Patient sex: M
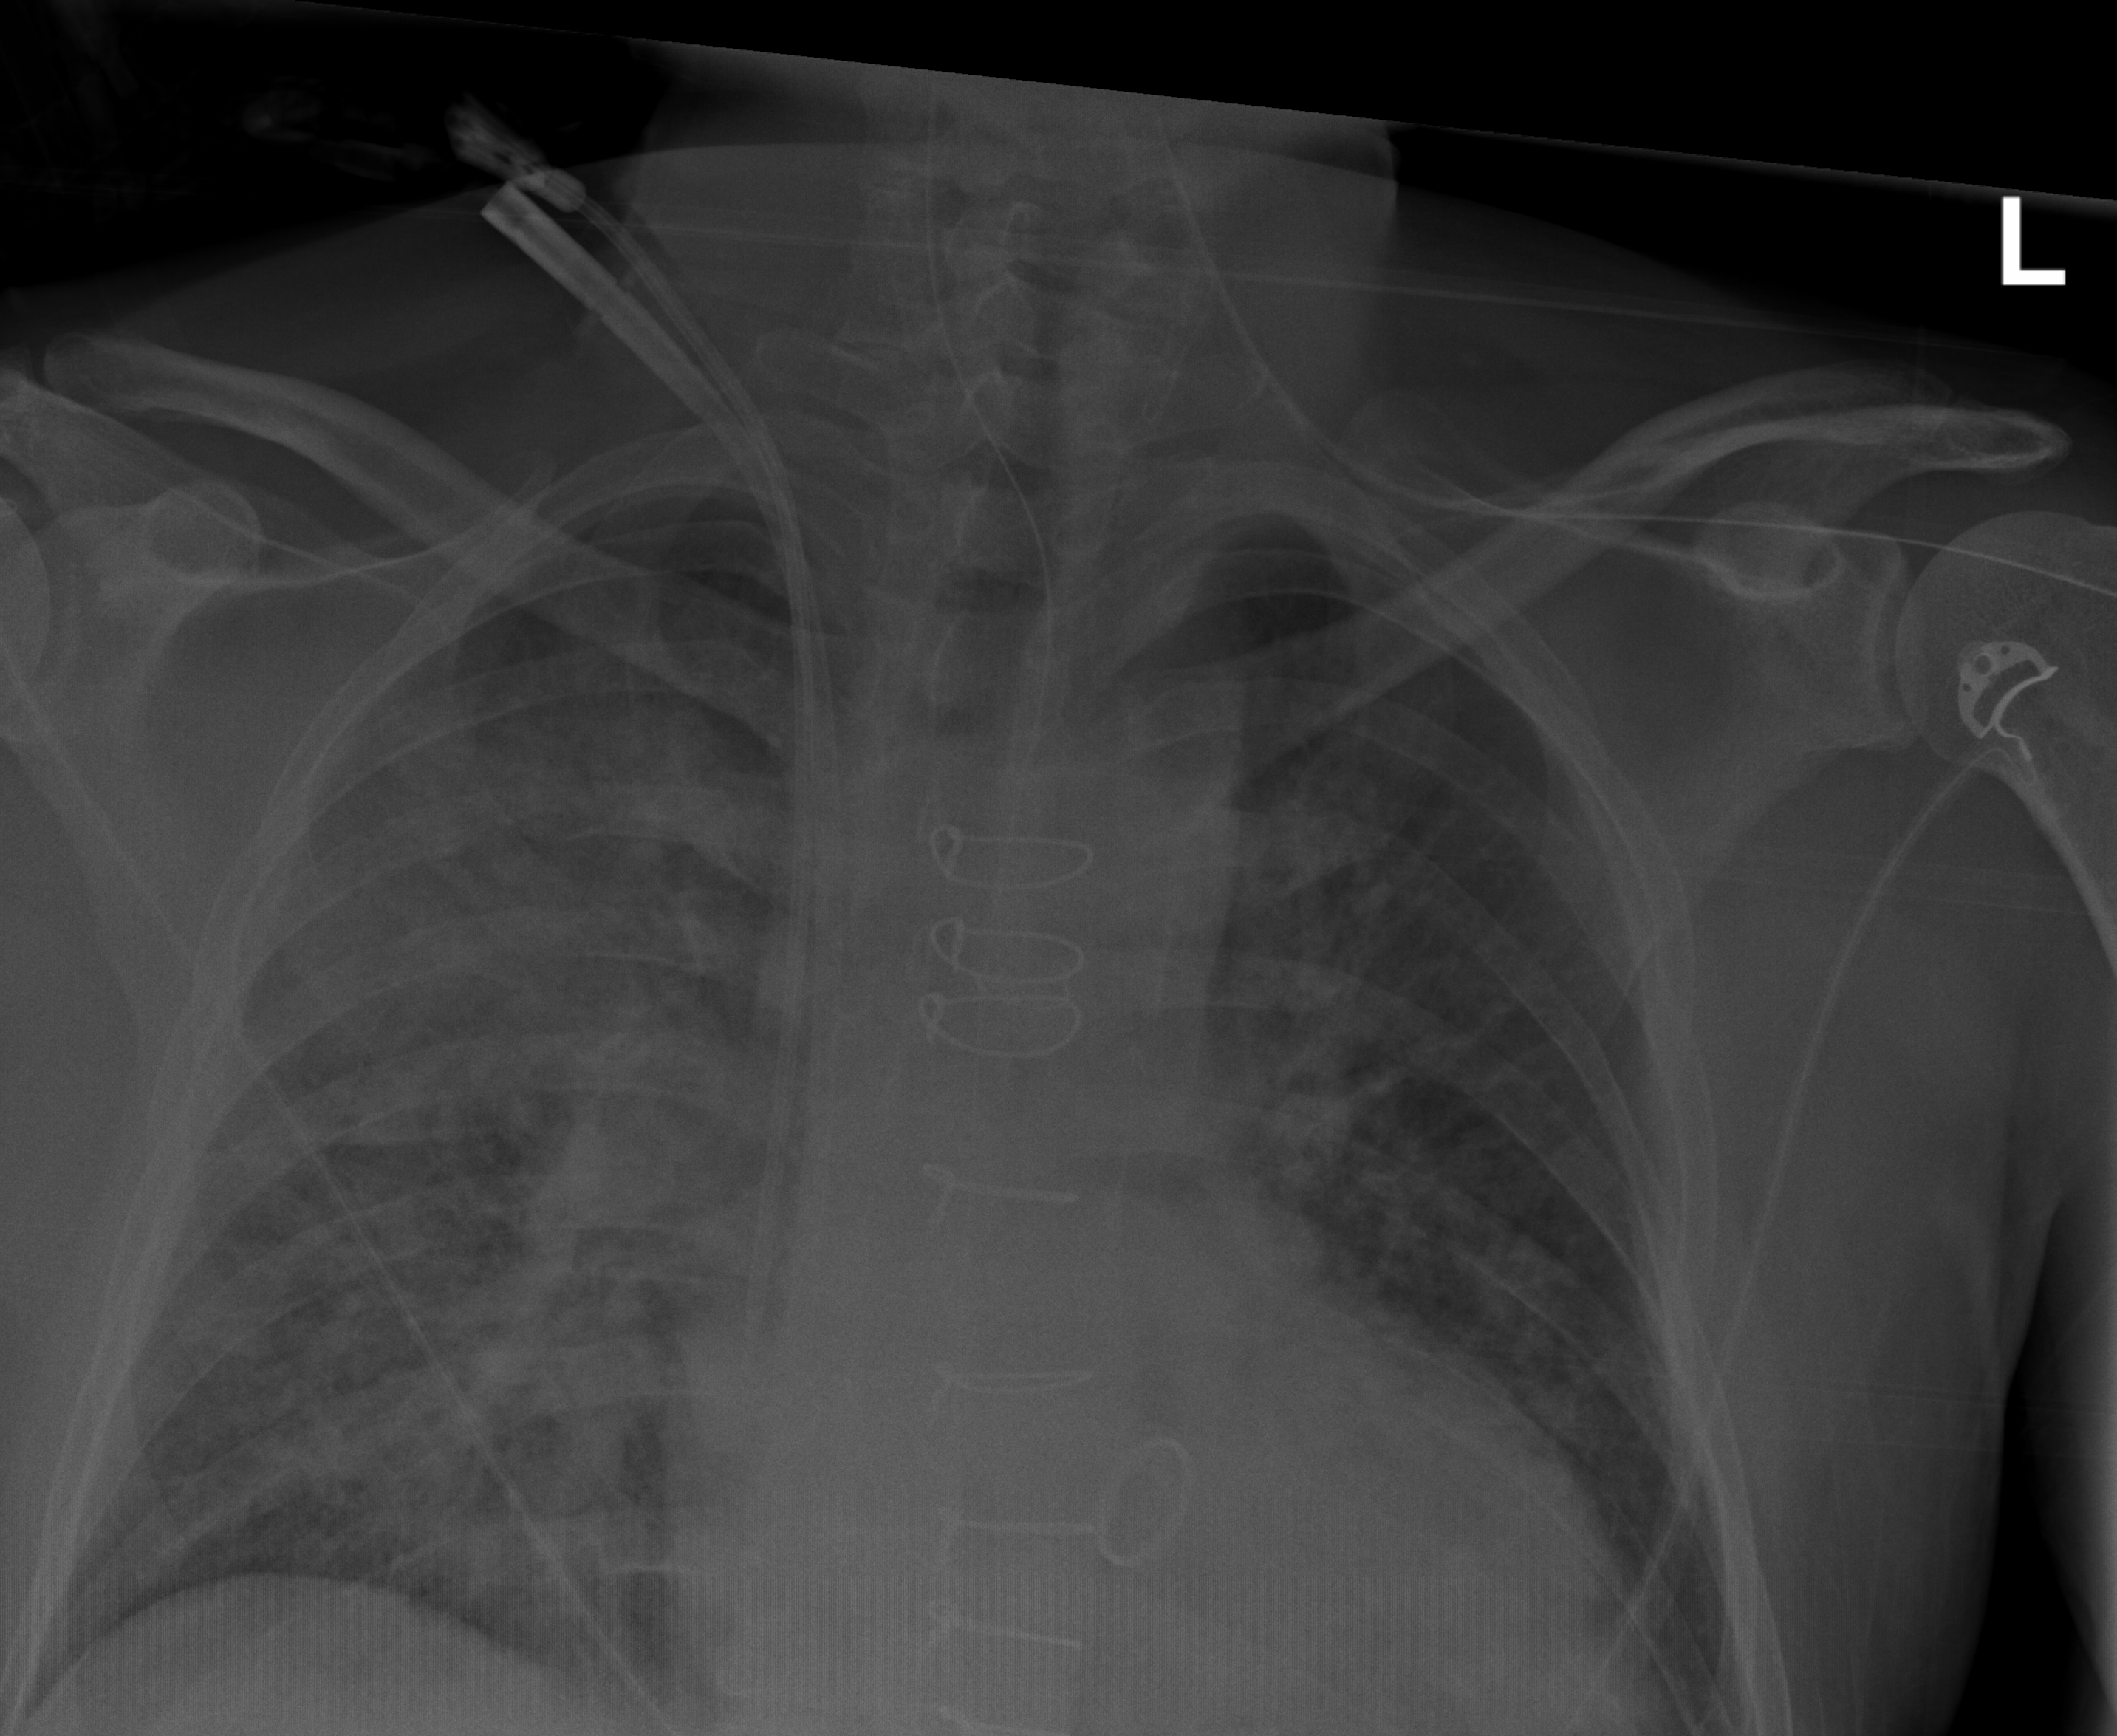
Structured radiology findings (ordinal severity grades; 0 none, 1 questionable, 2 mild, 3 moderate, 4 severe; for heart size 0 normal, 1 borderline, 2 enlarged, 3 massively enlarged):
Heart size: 2
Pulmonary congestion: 2
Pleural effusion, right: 0
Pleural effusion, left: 0
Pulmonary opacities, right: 3
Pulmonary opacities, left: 2
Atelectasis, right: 3
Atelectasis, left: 3